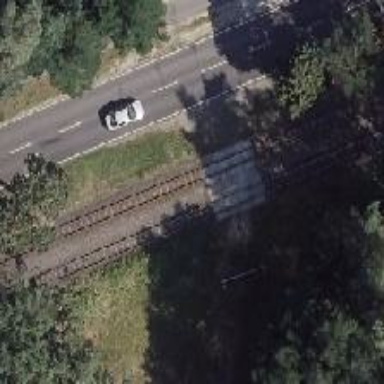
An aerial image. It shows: Tram crossing on the railway.